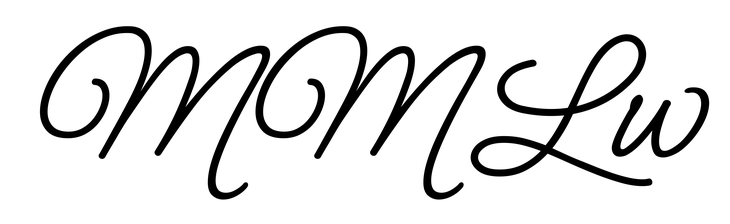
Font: MeowScript-Regular